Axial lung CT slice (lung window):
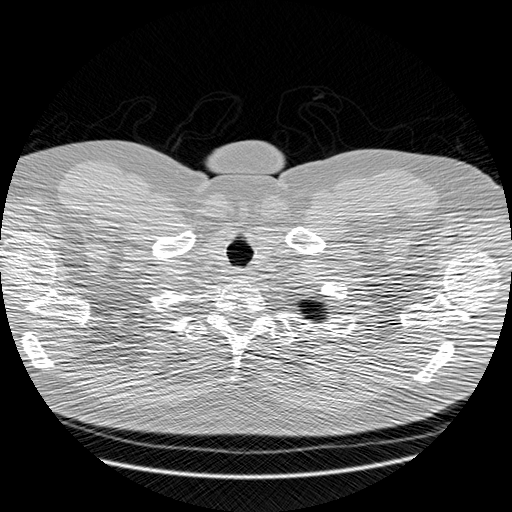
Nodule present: no